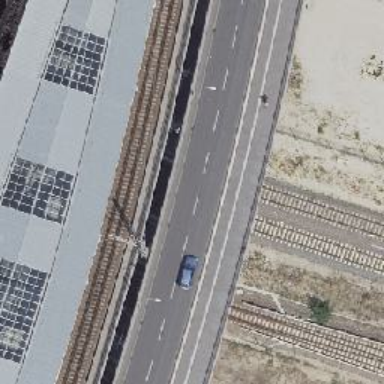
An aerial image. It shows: Tertiary road with asphalt surface crossing over bridge. The road has lane markings.